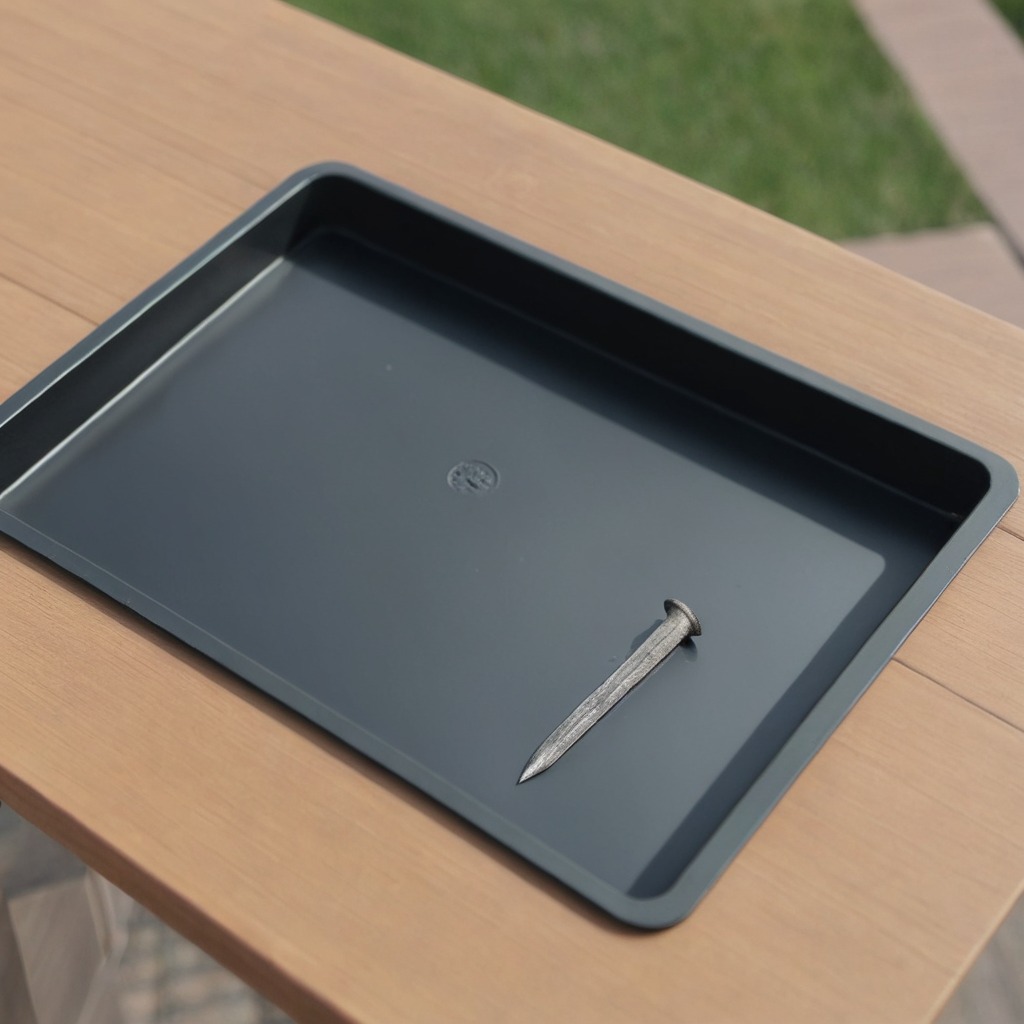
A nail is lying on a table in a temporary outdoor tool station.